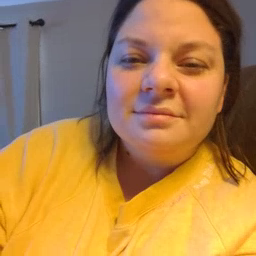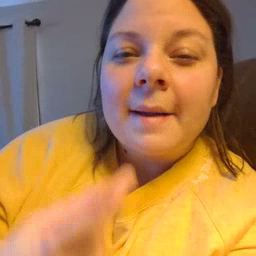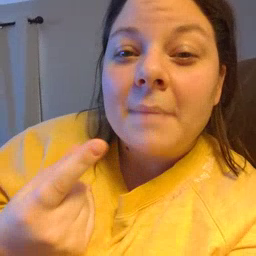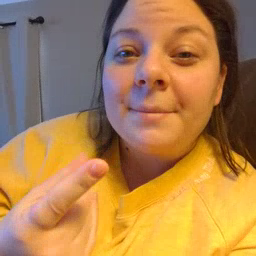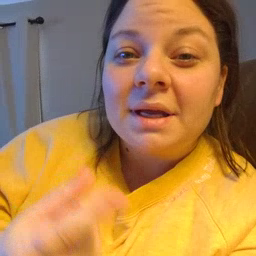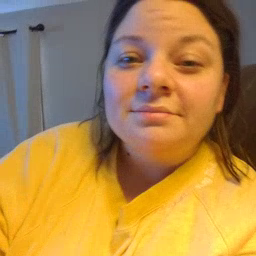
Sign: puppy